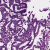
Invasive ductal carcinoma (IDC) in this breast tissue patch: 1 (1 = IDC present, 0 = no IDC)